Question: I am trying to create Maven project in eclipse(Luna) but I am getting error while creating project.Can anyone tell me how to create maven project in Eclipse(Luna).

In workspace->.metadata->.log file
'''
!ENTRY org.eclipse.m2e.logback.appender 4 0 2015-07-07 11:17:28.424
!MESSAGE Unable to create project from archetype [co.ntier:spring-mvc-archetype:1.0.2 -> http://maven-repository.com/artifact/co.ntier/spring-mvc-archetype/1.0.2]
!ENTRY org.eclipse.m2e.core 4 -1 2015-07-07 11:17:28.427
!MESSAGE Unable to create project from archetype [co.ntier:spring-mvc-archetype:1.0.2 -> http://maven-repository.com/artifact/co.ntier/spring-mvc-archetype/1.0.2]
!STACK 0
org.apache.maven.archetype.exception.ArchetypeGenerationFailure: The defined artifact is not an archetype
at org.apache.maven.archetype.generator.DefaultArchetypeGenerator.generateArchetype(DefaultArchetypeGenerator.java:152)
at org.apache.maven.archetype.generator.DefaultArchetypeGenerator.generateArchetype(DefaultArchetypeGenerator.java:286)
at org.apache.maven.archetype.DefaultArchetype.generateProjectFromArchetype(DefaultArchetype.java:69)
at org.eclipse.m2e.core.internal.project.ProjectConfigurationManager.createArchetypeProjects0(ProjectConfigurationManager.java:770)
at org.eclipse.m2e.core.internal.project.ProjectConfigurationManager$5.call(ProjectConfigurationManager.java:719)
at org.eclipse.m2e.core.internal.project.ProjectConfigurationManager$5.call(ProjectConfigurationManager.java:1)
at org.eclipse.m2e.core.internal.embedder.MavenExecutionContext.executeBare(MavenExecutionContext.java:166)
at org.eclipse.m2e.core.internal.embedder.MavenExecutionContext.execute(MavenExecutionContext.java:142)
at org.eclipse.m2e.core.internal.embedder.MavenExecutionContext.execute(MavenExecutionContext.java:96)
at org.eclipse.m2e.core.internal.embedder.MavenImpl.execute(MavenImpl.java:1348)
at org.eclipse.m2e.core.internal.project.ProjectConfigurationManager.createArchetypeProjects(ProjectConfigurationManager.java:717)
at org.eclipse.m2e.core.ui.internal.wizards.MavenProjectWizard$5.doCreateMavenProjects(MavenProjectWizard.java:244)
at org.eclipse.m2e.core.ui.internal.wizards.AbstactCreateMavenProjectJob$1.doCreateMavenProjects(AbstactCreateMavenProjectJob.java:46)
at org.eclipse.m2e.core.ui.internal.wizards.AbstractCreateMavenProjectsOperation.run(AbstractCreateMavenProjectsOperation.java:62)
at org.eclipse.m2e.core.ui.internal.wizards.AbstactCreateMavenProjectJob.runInWorkspace(AbstactCreateMavenProjectJob.java:50)
at org.eclipse.core.internal.resources.InternalWorkspaceJob.run(InternalWorkspaceJob.java:38)
at org.eclipse.core.internal.jobs.Worker.run(Worker.java:54)
'''
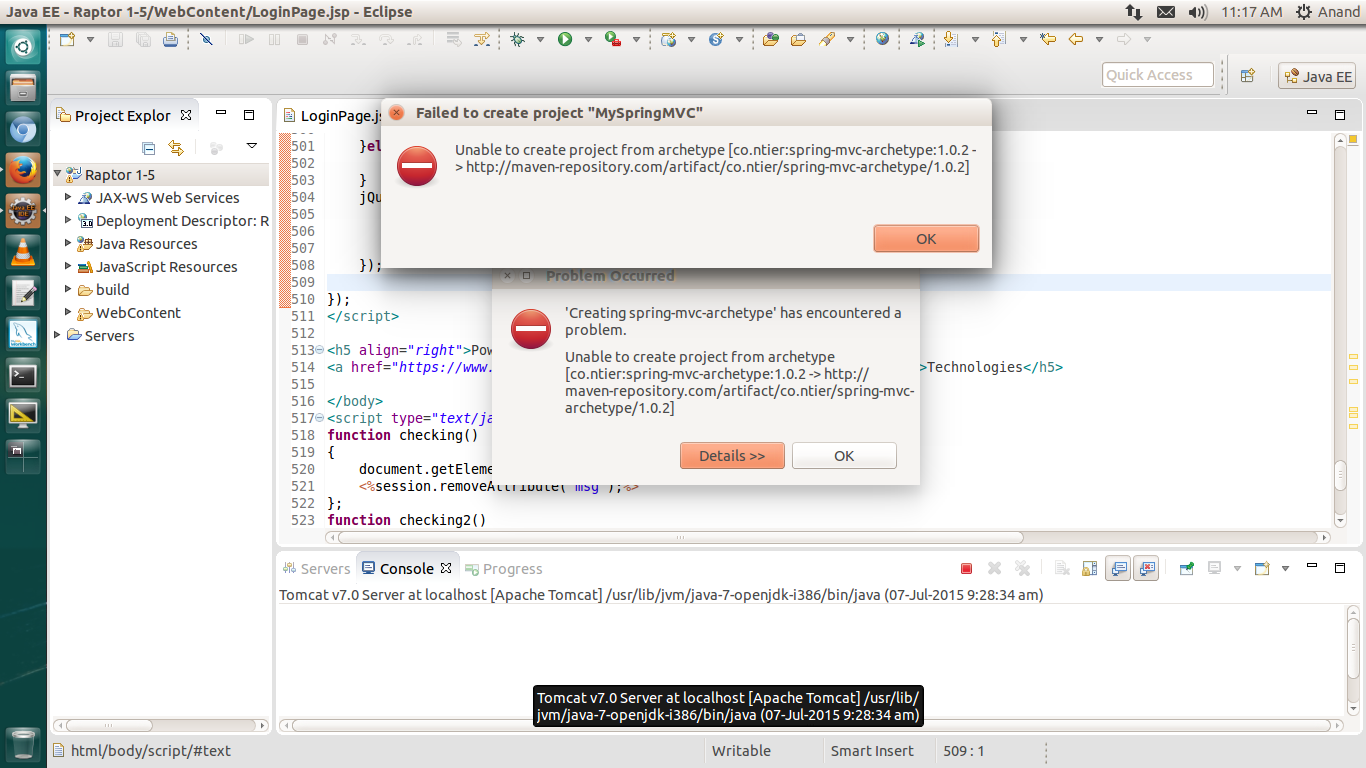
Answer: It seems eclipse fail to generate this artifact because given parameters are wrong. Try to create it with command line then import it into eclipse as a maven project :
'''
mvn archetype:generate -DgroupId=com.mycompany.app -DartifactId=my-app -DarchetypeGroupId=co.ntier -DarchetypeArtifactId=spring-mvc-archetype -DarchetypeVersion=1.0.2 -DinteractiveMode=false
'''